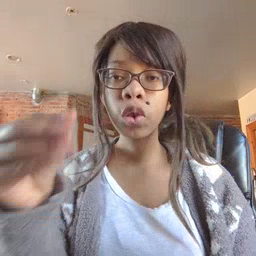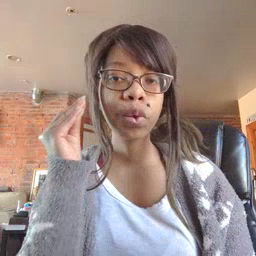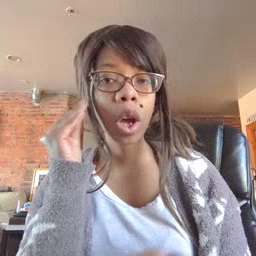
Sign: kiss